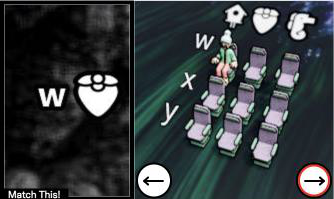
Task: seats
Answer: no